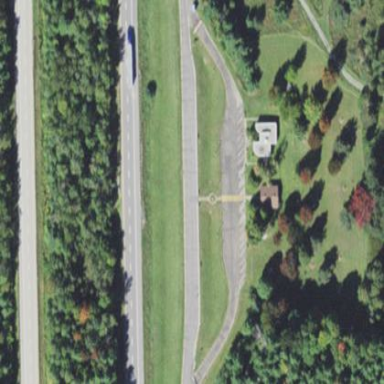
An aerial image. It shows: Rest area on the road with picnic tables.